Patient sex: M
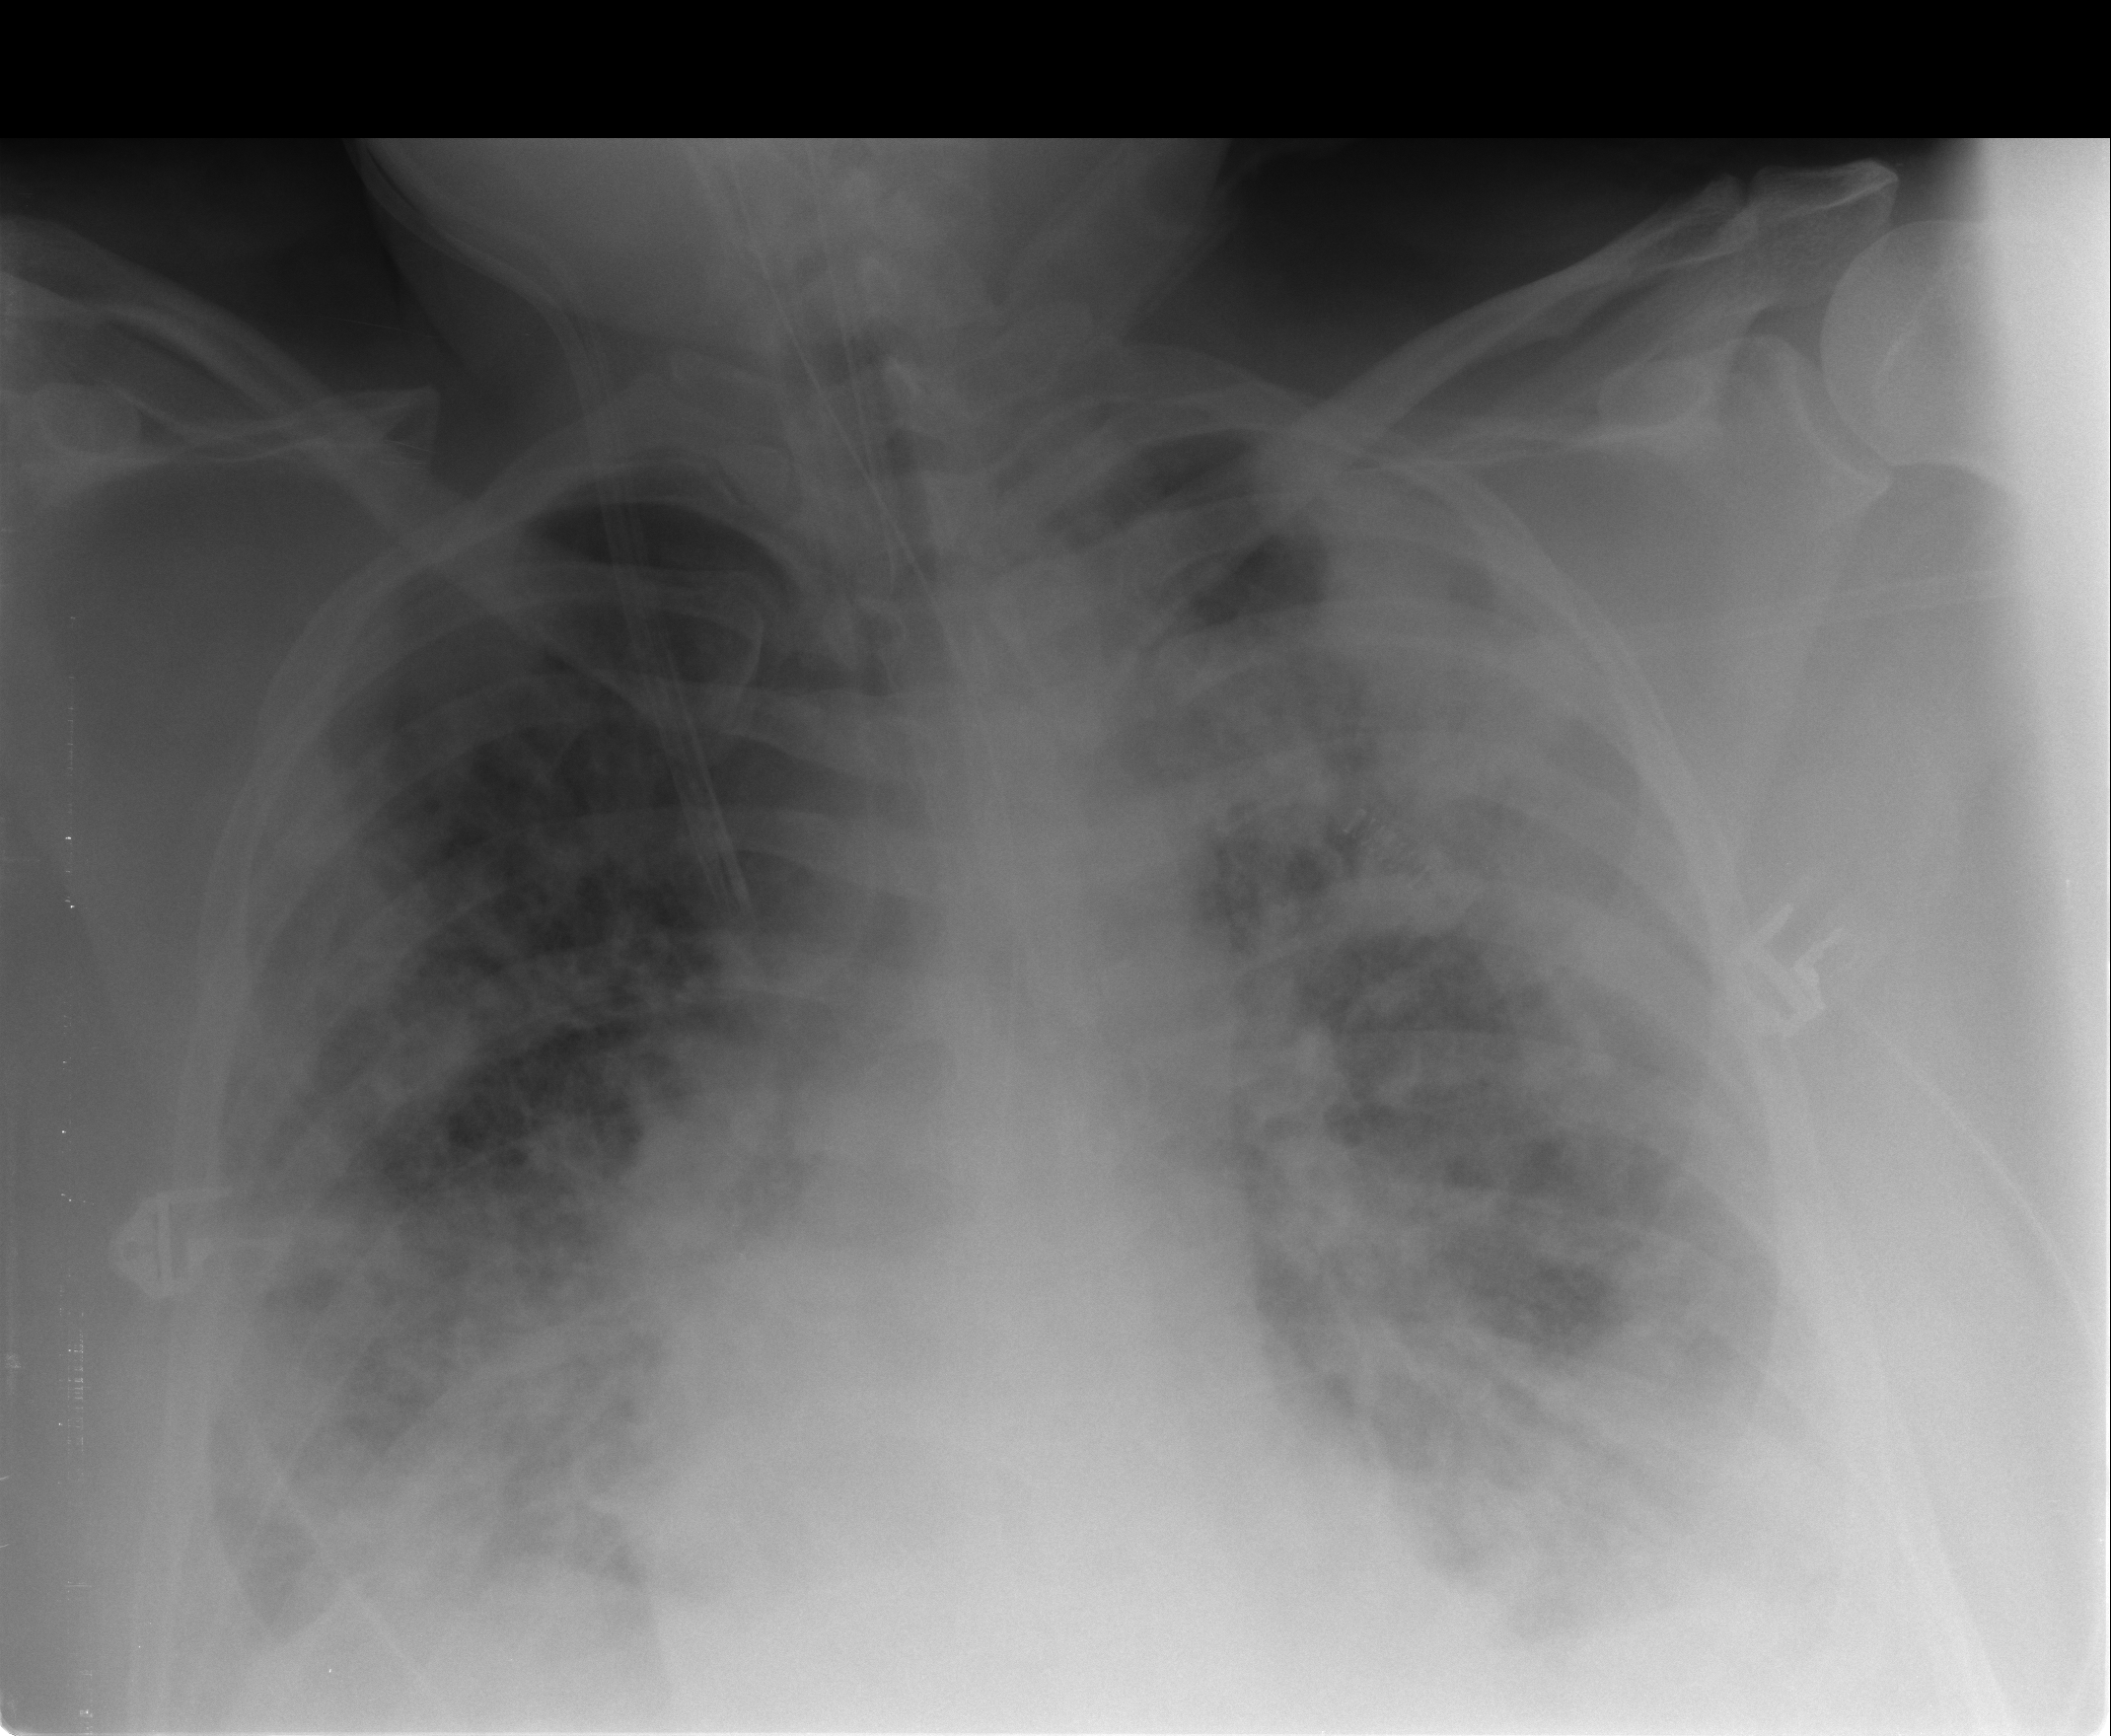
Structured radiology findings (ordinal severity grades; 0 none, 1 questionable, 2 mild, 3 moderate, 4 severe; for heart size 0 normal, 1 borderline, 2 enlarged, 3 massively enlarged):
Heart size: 0
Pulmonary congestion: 1
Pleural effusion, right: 2
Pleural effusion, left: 3
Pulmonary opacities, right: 4
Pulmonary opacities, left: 4
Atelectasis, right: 2
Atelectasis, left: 2